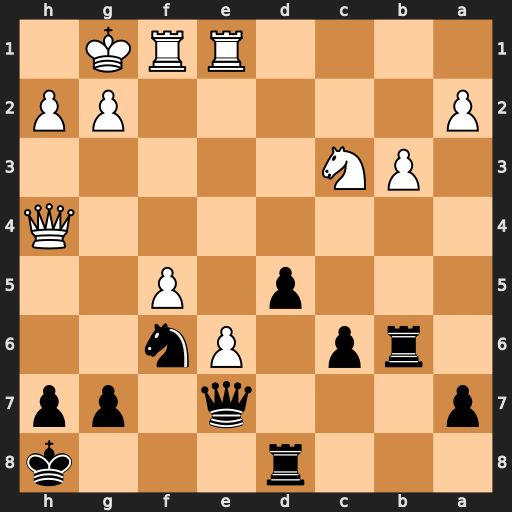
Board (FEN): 3r3k/p3q1pp/1rp1Pn2/3p1P2/7Q/1PN5/P5PP/4RRK1
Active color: b
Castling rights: -
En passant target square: -
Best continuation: Qc5+ Qf2 Qxc3